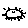
Label: sun